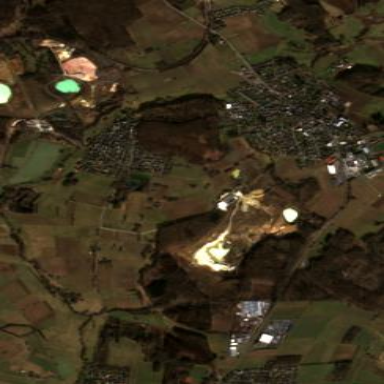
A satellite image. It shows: Quarry area.